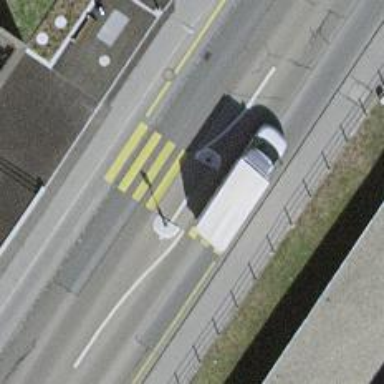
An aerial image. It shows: Marked zebra crossing with island.